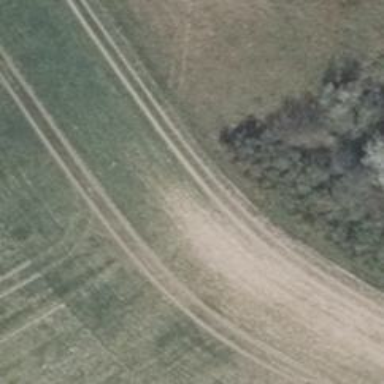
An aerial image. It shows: Muddy track with grade5 tracktype.